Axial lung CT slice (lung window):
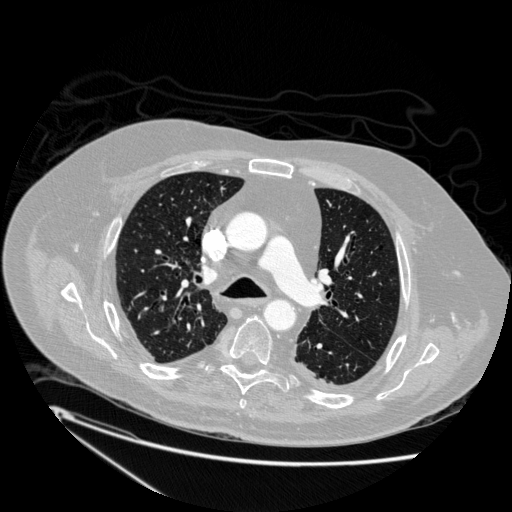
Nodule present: no